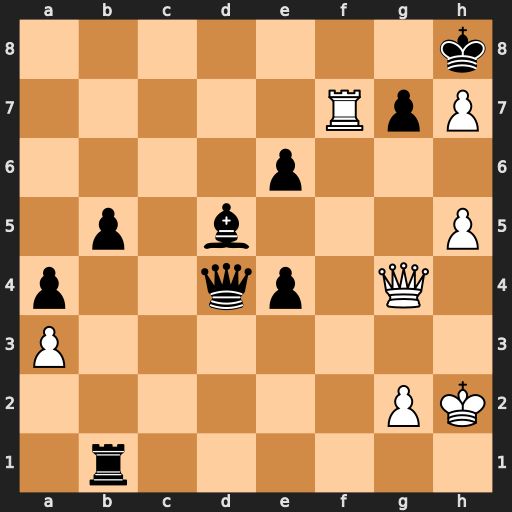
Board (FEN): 7k/5RpP/4p3/1p1b3P/p2qp1Q1/P7/6PK/1r6
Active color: w
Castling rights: -
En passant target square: -
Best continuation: Rf8+ Kxh7 Qg6#